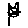
Label: cat